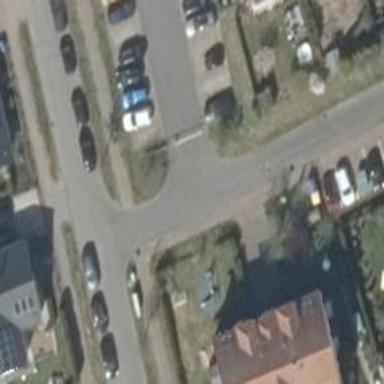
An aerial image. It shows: Asphalt road in residential area.